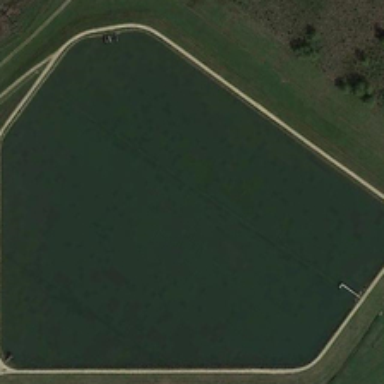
There is a vast lake in the middle of the area .